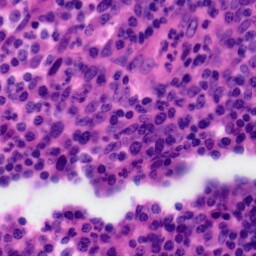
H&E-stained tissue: Tonsil